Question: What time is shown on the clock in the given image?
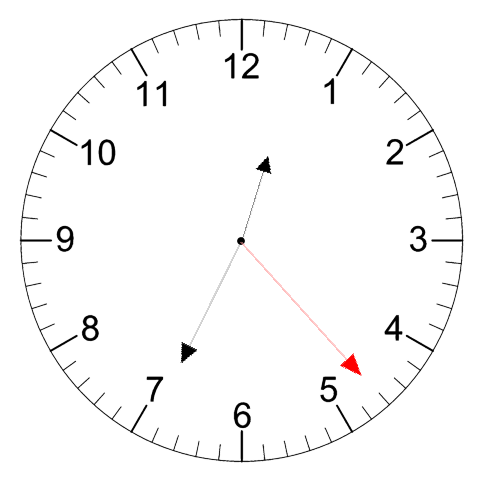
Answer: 12:34:23